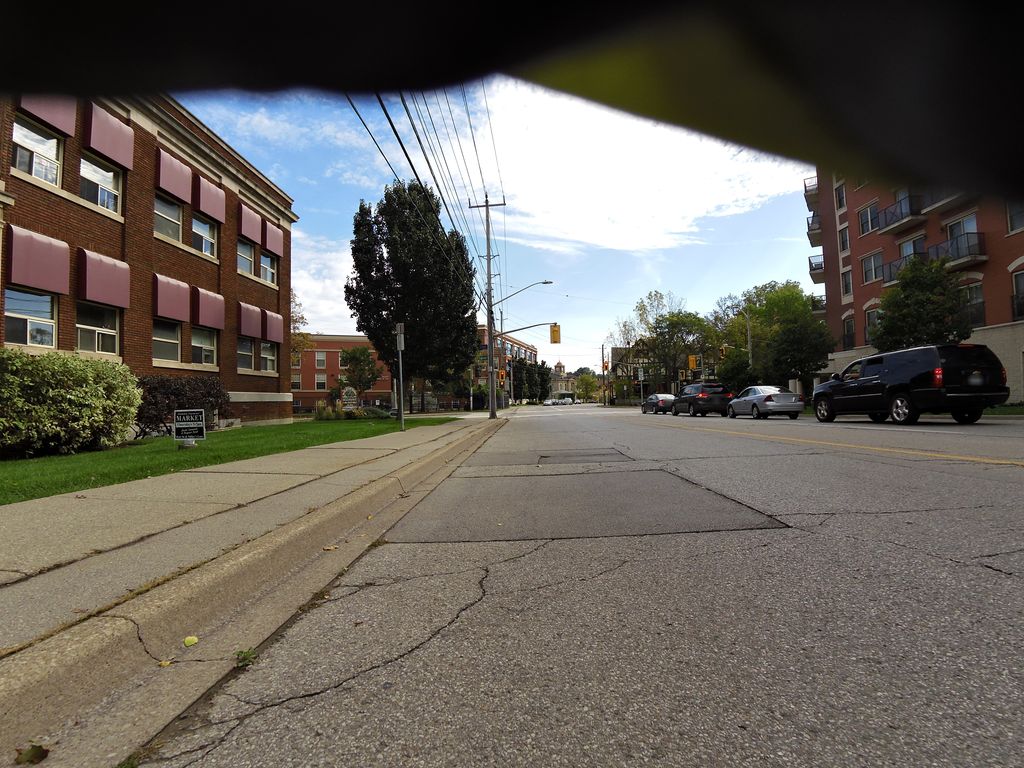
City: hamilton